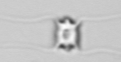
Label: Chaetoceros_didymus